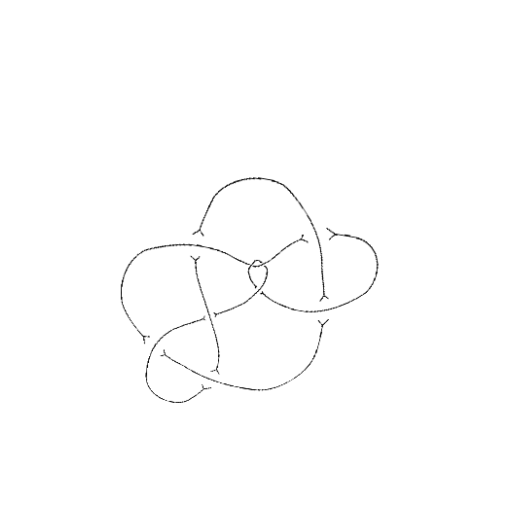
Crossing number: 9